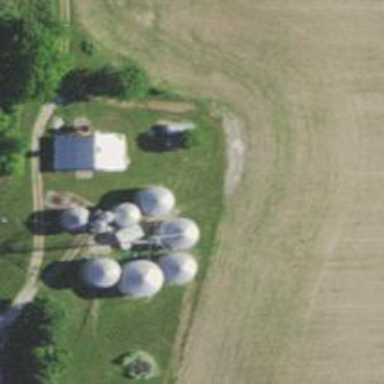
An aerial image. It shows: Silo.